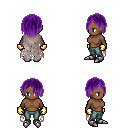
a pixel art fantasy rpg character, female body template, human, dark skin, gray tattered cape, teal pants, purple bangs hairstyle, gold gloves, metal boots, four views (front, back, left, right), 2x2 character sprite sheet, small pixel art, hard edges, no anti-aliasing